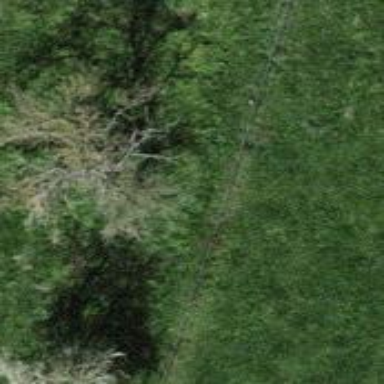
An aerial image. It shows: Broadleaved tree with lush leaves.